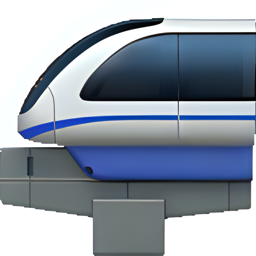
Name: monorail
Emoji: 🚝
Group: Travel & Places
Sub-group: transport-ground